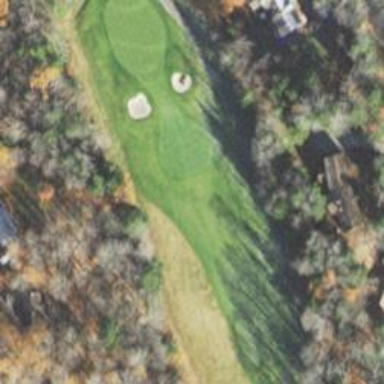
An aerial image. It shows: Golf hole.